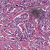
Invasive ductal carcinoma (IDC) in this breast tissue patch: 1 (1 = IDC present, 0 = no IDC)